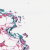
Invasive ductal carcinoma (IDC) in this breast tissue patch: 0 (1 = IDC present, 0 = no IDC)